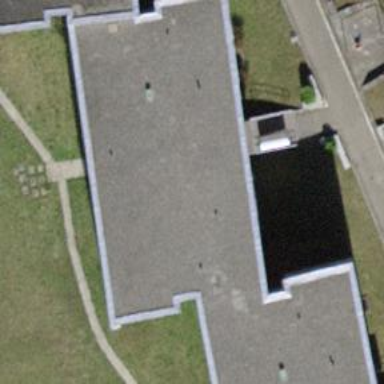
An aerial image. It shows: Flat-roofed apartment building.